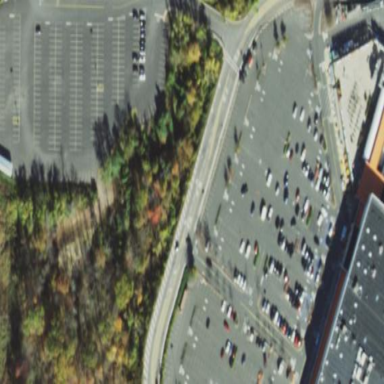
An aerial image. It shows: Parking area with asphalt surface.